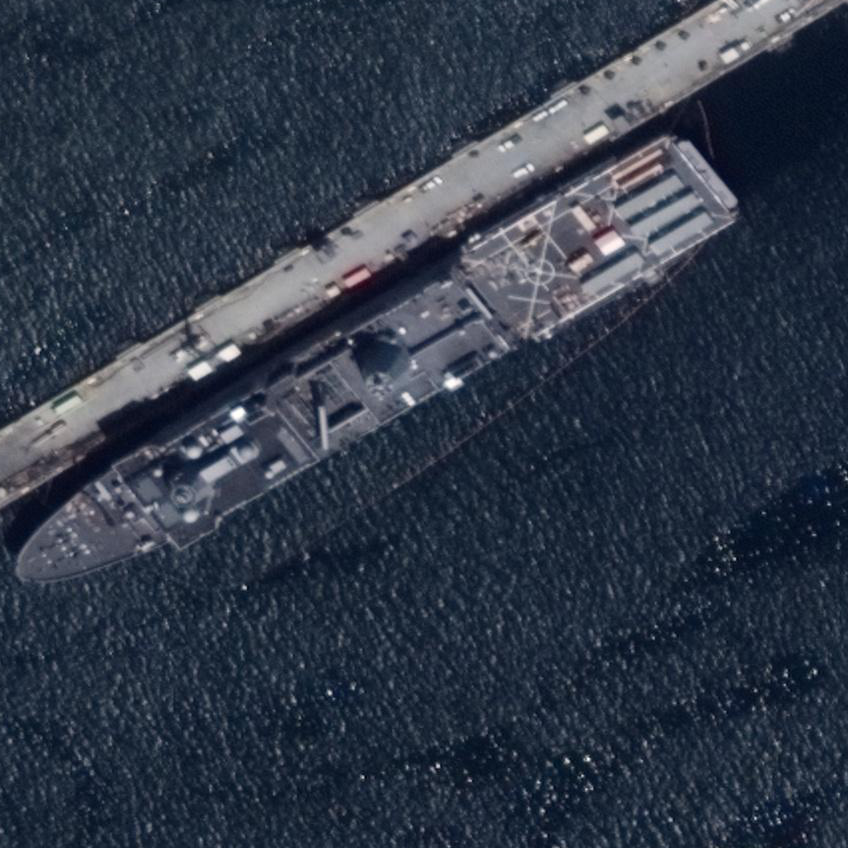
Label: San_Antonio-class_transport_dock